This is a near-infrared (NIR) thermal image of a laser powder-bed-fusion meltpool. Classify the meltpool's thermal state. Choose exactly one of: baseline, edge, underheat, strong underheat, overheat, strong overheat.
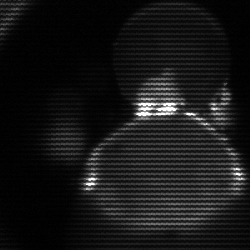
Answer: edge